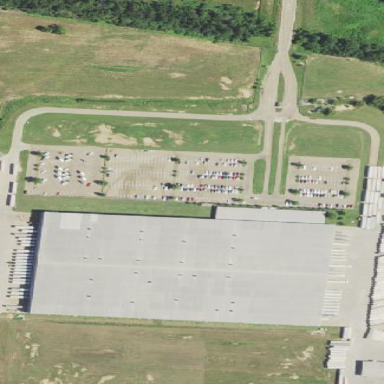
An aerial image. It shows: Industrial area used for distribution purposes.